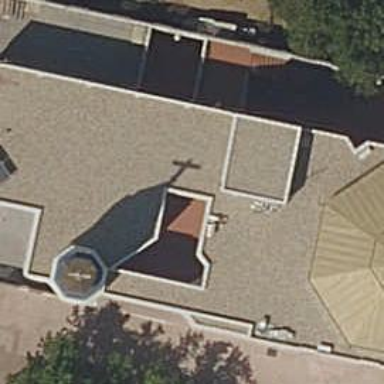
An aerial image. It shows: Church which is place of worship.